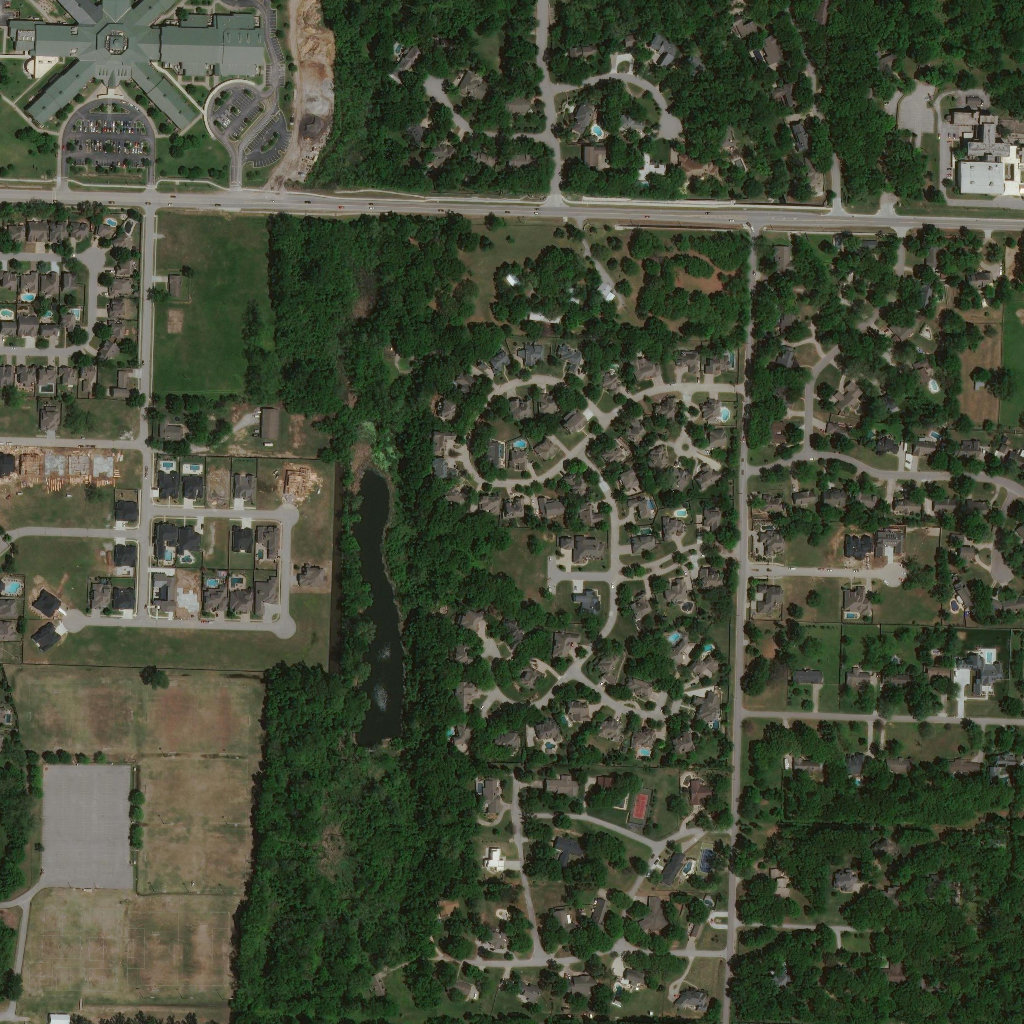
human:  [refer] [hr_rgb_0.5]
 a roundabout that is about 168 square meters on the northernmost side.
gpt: <box>[[65, 42, 67, 44, 0]]</box>